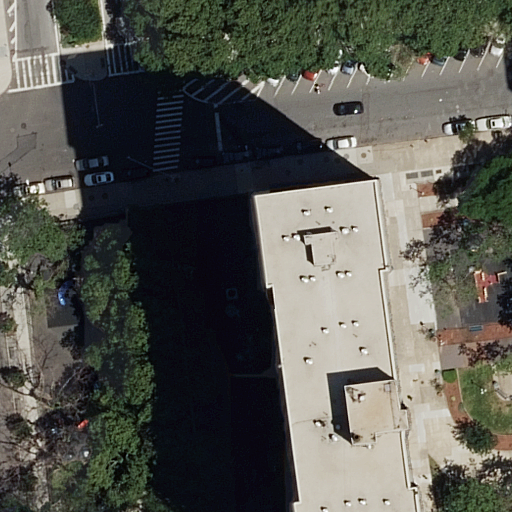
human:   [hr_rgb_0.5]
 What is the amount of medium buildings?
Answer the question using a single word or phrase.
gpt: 0

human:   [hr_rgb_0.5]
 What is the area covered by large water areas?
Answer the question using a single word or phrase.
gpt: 0m2

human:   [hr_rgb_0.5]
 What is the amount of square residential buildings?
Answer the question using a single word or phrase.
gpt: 0

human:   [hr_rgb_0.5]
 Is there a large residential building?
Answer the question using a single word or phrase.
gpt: yes

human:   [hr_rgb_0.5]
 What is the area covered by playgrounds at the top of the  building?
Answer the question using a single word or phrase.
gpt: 0m2

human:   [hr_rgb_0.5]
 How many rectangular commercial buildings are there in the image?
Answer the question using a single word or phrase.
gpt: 0

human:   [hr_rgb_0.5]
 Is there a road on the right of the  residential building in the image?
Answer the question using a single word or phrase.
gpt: yes

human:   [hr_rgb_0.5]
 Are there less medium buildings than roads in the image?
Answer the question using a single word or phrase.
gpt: yes

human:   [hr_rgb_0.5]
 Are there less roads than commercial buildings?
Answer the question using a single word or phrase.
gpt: no

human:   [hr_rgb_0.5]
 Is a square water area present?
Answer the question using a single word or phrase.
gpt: no

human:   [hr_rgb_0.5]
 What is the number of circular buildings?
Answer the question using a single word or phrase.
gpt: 0

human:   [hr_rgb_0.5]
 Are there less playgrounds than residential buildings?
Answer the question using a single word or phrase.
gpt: no

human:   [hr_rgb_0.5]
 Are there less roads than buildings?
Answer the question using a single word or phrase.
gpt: no

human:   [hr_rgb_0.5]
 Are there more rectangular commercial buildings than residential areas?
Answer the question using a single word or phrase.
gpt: no

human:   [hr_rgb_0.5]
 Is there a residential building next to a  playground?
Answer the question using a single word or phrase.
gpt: yes

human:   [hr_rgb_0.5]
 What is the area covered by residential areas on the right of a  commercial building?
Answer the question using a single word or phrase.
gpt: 0m2

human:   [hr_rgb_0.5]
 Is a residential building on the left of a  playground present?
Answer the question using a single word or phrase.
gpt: yes

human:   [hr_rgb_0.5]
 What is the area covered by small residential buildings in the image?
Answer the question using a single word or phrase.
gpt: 0m2

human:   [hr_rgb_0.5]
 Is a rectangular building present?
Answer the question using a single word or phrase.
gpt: no

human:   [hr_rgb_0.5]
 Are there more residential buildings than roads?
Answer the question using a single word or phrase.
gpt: no

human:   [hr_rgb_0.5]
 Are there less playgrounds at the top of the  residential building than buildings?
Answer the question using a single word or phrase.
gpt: yes

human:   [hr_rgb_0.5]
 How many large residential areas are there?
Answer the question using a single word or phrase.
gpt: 1

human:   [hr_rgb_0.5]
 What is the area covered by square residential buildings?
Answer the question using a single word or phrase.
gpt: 0m2

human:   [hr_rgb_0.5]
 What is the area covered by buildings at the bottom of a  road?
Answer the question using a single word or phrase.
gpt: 1506m2

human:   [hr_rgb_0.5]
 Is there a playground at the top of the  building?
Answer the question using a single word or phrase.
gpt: no

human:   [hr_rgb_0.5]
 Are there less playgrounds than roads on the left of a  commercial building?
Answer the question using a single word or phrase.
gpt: no

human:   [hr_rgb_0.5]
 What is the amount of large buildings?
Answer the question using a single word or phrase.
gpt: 1

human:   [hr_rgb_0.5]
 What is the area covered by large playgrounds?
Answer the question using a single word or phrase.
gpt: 2665m2

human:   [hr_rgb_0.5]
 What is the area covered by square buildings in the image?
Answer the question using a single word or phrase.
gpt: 0m2

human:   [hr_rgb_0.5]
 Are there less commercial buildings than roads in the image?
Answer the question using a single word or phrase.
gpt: yes

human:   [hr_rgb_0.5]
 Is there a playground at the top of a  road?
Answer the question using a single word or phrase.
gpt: yes

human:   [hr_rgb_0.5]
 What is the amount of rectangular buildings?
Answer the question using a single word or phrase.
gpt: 0

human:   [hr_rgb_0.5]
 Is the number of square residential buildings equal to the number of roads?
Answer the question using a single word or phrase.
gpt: no

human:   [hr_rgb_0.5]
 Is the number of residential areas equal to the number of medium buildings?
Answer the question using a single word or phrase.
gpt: no

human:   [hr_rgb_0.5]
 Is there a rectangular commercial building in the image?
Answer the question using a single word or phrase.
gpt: no

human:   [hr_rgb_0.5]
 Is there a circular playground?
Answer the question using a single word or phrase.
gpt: no